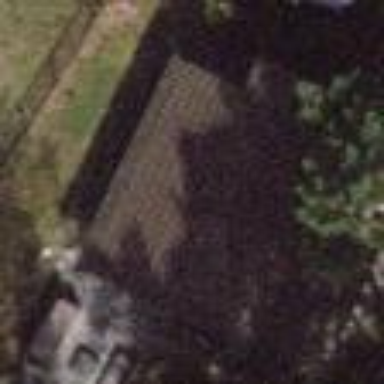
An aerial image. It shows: Simple house.